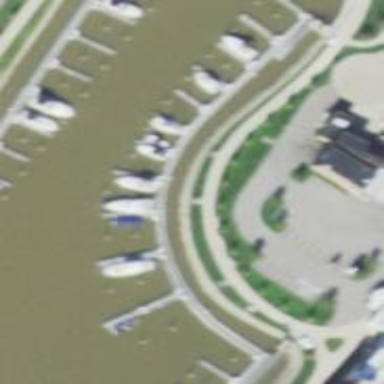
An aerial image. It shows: Man-made pier.